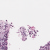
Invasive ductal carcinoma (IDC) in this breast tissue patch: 0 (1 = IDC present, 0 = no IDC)